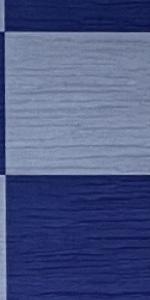
Label: Empty